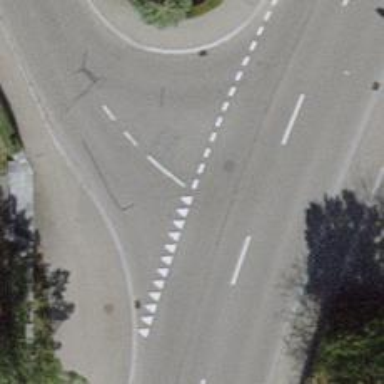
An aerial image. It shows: Road with "give way" sign.